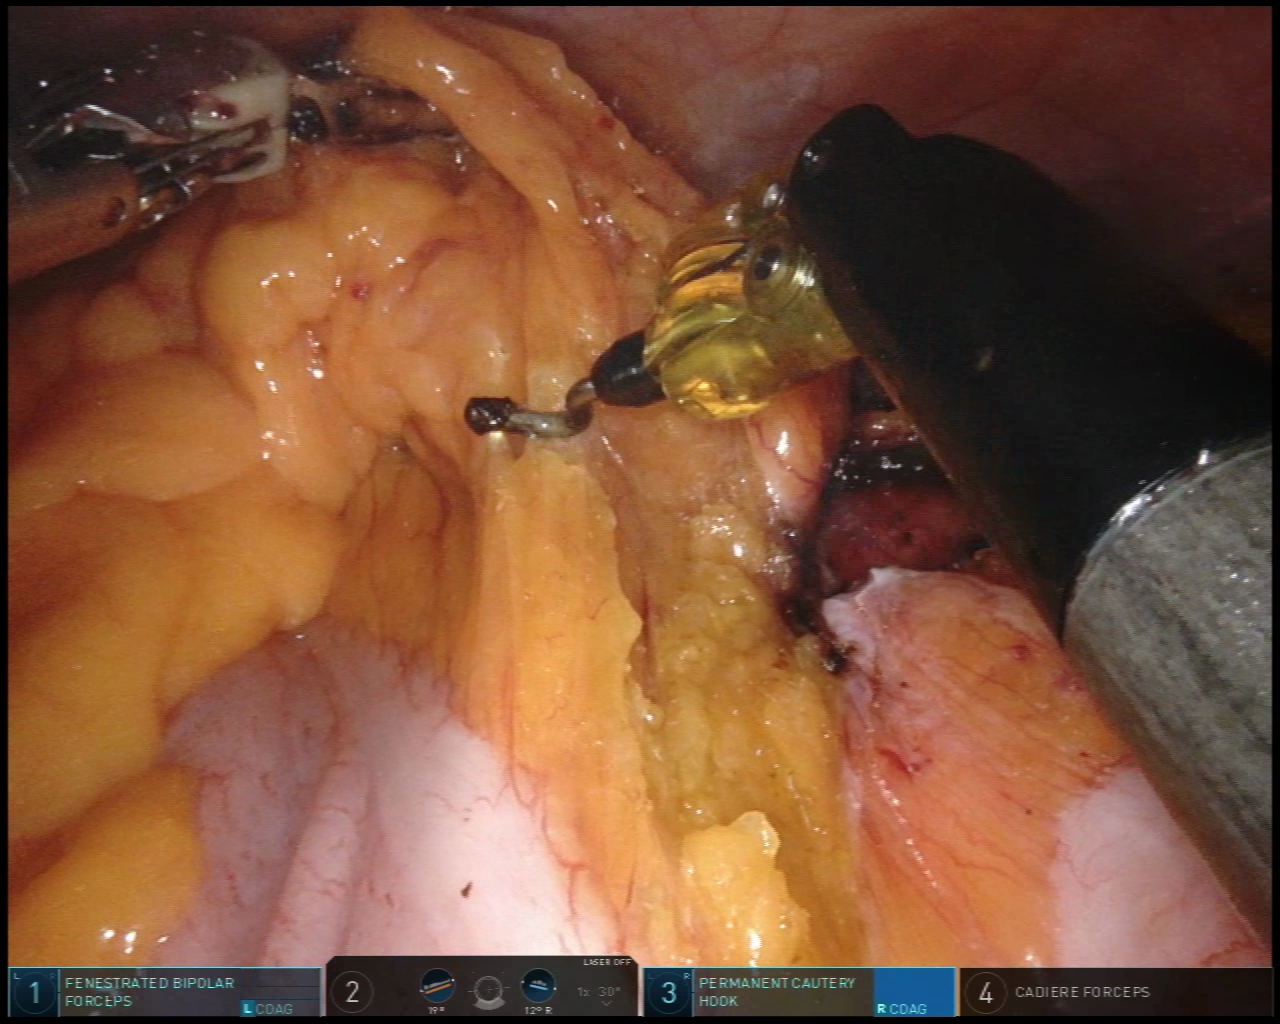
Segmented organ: colon
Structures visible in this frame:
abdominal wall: yes
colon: yes
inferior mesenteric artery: no
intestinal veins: no
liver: no
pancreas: no
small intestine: no
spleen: no
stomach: no
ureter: no
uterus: no
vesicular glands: no